Field crop: tomato
Growth stage: 1
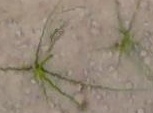
Species: cyperus